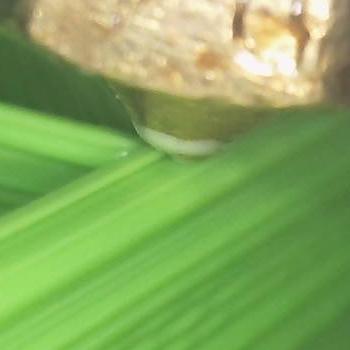
Flow rate: 66%